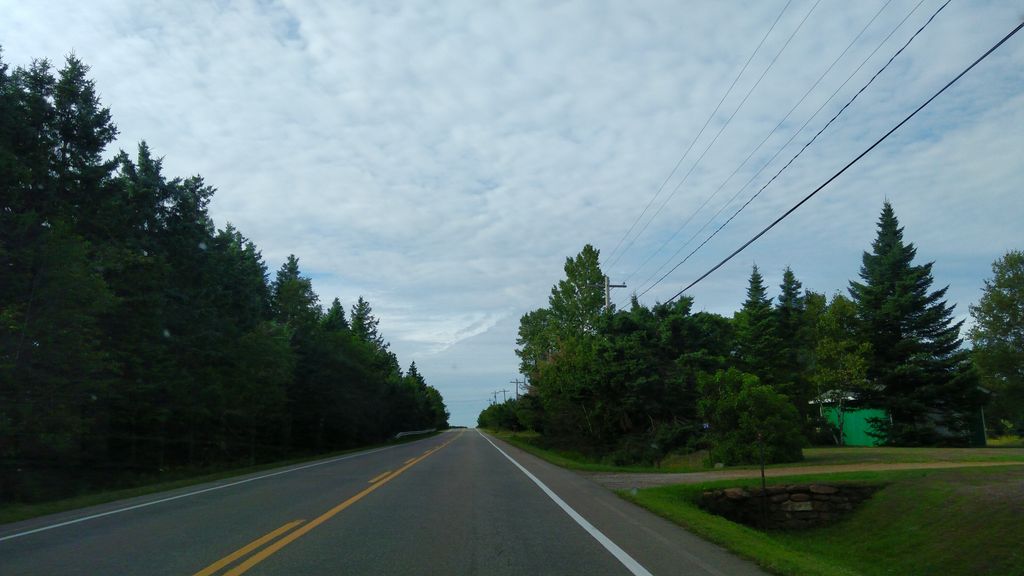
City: charlottetown